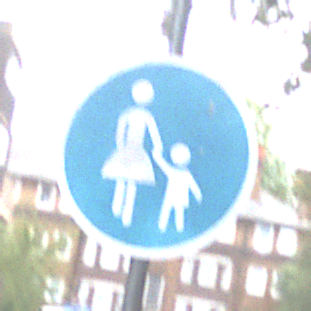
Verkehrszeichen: Gehweg
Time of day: MorningAfternoon
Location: Outdoor (Urban)
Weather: Overcast
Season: NotSpecified
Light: Natural